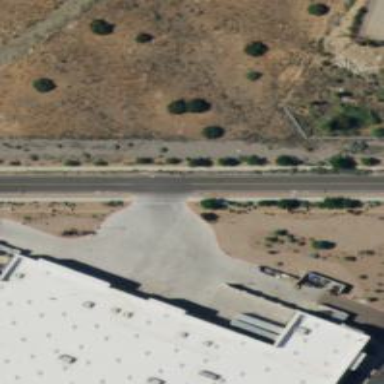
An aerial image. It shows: Solid stop line on the road marking.